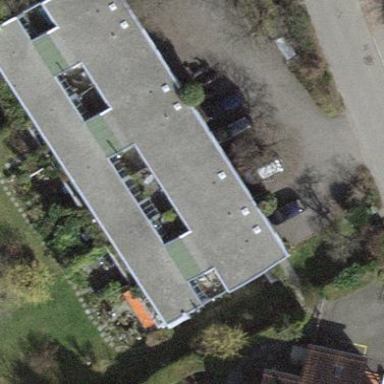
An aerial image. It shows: Simple house.